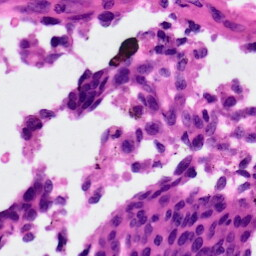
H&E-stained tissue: Ovarian